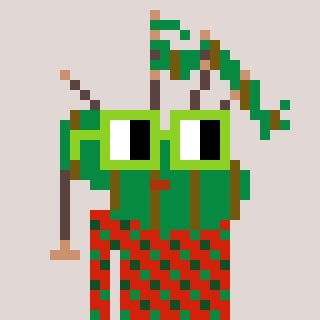
a pixel art character with square light green glasses, a bagpipe-shaped head and a red-colored body on a warm background